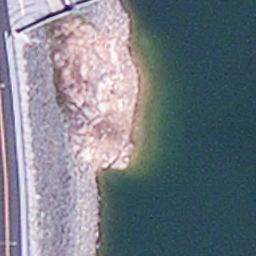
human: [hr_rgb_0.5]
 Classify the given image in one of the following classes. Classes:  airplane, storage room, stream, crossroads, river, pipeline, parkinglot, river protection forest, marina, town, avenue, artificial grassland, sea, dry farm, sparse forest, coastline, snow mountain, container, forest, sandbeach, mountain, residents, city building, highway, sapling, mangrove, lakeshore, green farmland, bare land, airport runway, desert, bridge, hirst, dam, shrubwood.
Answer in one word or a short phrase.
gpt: lakeshore